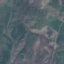
Land use / land cover: HerbaceousVegetation